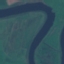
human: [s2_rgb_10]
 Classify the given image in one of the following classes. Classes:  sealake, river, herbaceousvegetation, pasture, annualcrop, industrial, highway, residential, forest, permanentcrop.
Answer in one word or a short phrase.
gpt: River